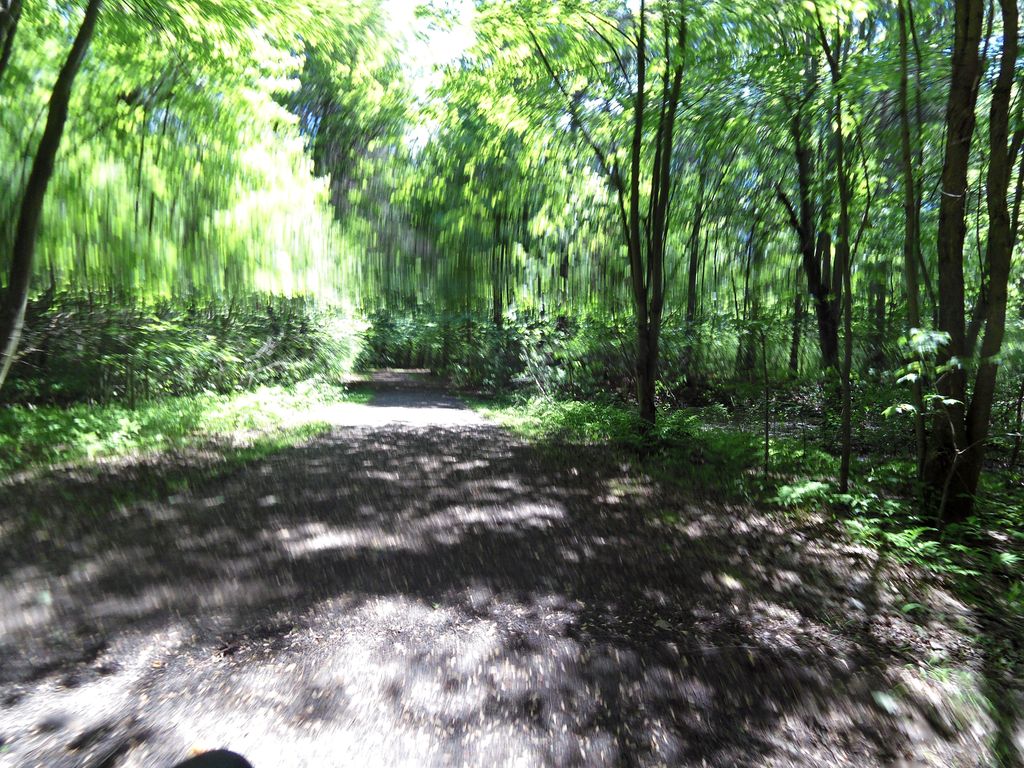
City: ottawa-gatineau